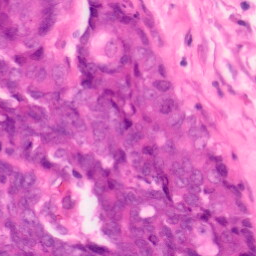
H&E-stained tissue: Colon